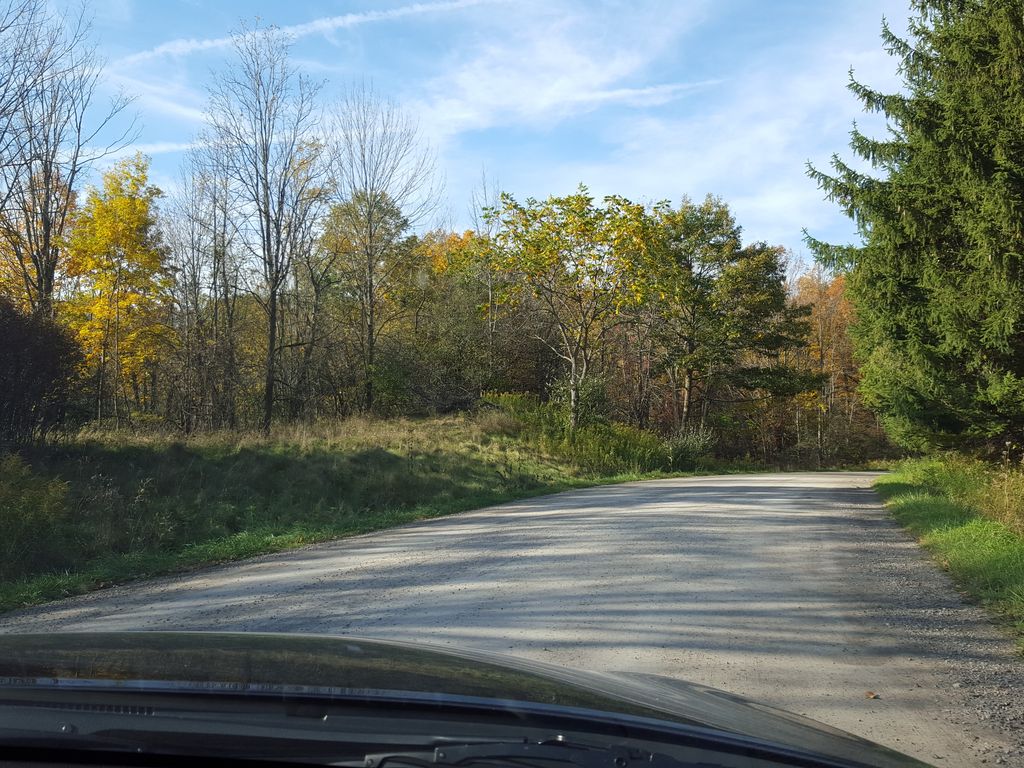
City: hamilton